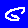
Digit: 6